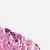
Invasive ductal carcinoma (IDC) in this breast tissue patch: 0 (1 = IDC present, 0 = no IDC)